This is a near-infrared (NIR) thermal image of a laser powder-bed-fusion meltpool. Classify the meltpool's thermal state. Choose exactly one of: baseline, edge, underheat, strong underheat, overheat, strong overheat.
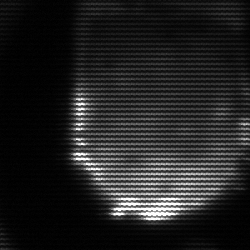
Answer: edge